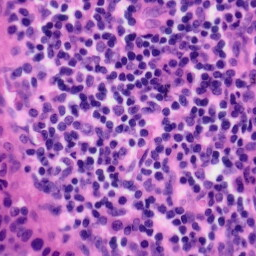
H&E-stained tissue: Tonsil